Field crop: maize
Growth stage: 2
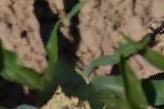
Species: maize